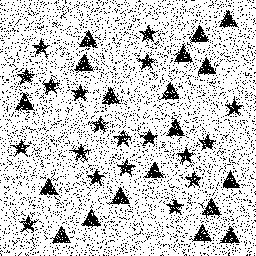
Squares: 0
Triangles: 19
Stars: 19
Total shapes: 38